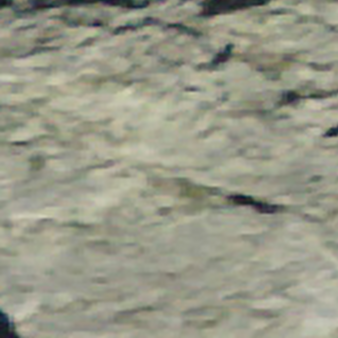
Label: other